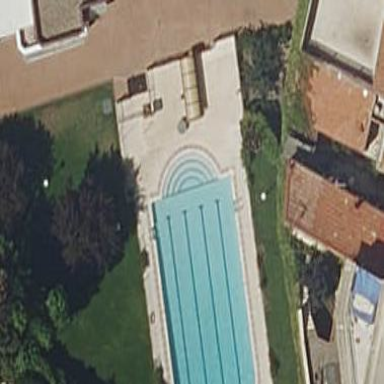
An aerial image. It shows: Swimming pool located in leisure land.